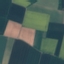
Label: AnnualCrop